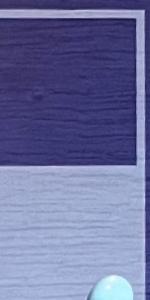
Label: Empty